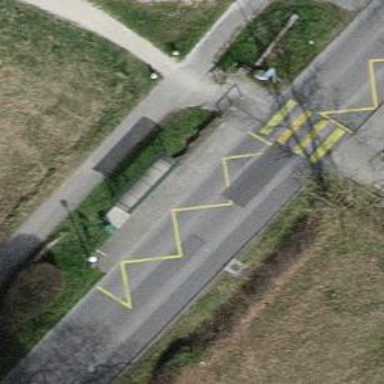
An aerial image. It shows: Bus stop equipped with public transport stop position.